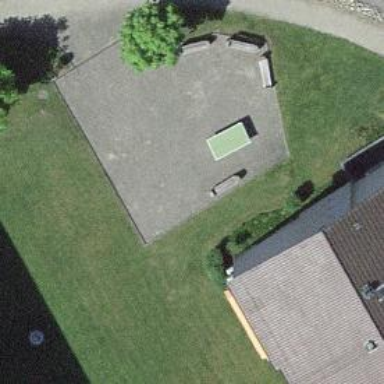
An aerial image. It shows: Playground area for leisure land.